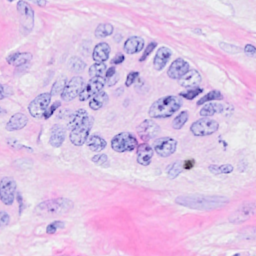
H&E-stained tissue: Breast